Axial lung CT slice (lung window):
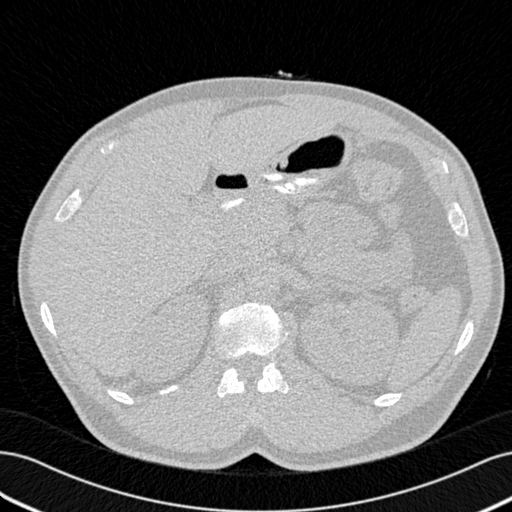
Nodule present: no